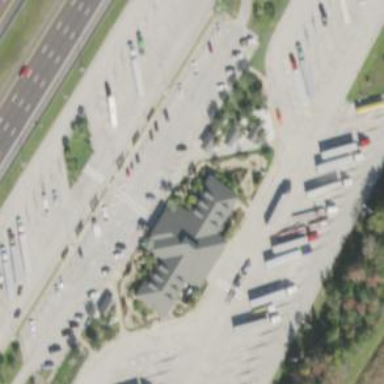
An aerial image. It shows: Public building with toilets.